Aerial crown-view tile of a tropical tree (Barro Colorado Island, Panama), acquired 20250715:
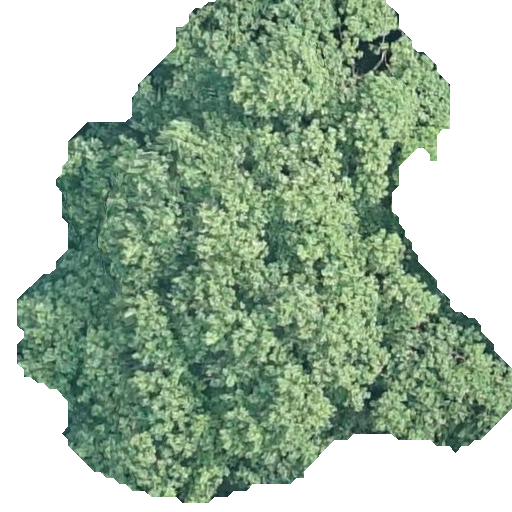
Species: Hieronyma alchorneoides
GBIF accepted scientific name: Hieronyma alchorneoides
Crown area: 253.568 m²